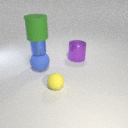
large blue rubber sphere behind small yellow rubber sphere